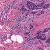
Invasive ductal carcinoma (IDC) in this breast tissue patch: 0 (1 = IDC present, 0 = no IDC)